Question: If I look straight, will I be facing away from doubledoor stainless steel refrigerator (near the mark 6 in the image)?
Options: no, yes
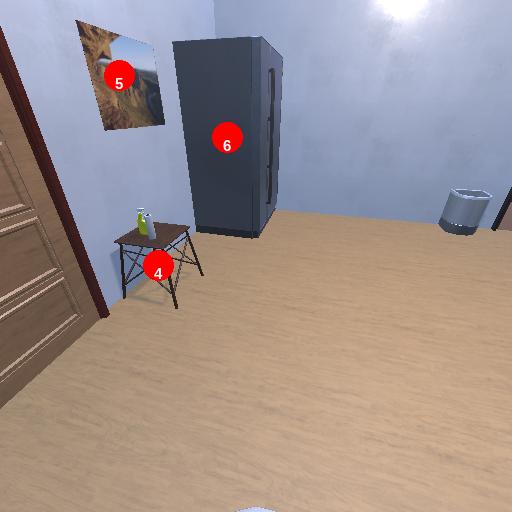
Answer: no